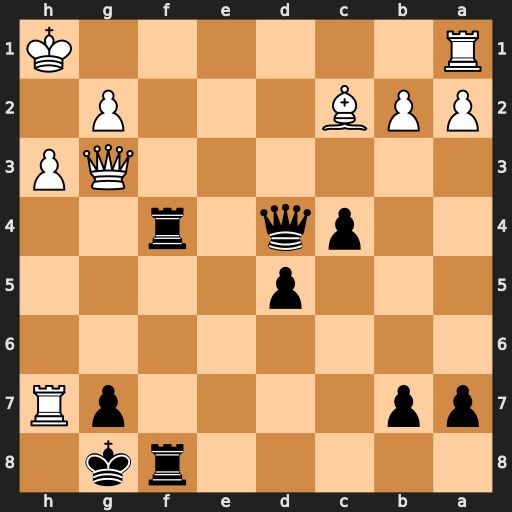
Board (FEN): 5rk1/pp4pR/8/3p4/2pq1r2/6QP/PPB3P1/R6K
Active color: b
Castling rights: -
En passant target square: -
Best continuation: Rf1+ Rxf1 Rxf1+ Kh2 Qg1#